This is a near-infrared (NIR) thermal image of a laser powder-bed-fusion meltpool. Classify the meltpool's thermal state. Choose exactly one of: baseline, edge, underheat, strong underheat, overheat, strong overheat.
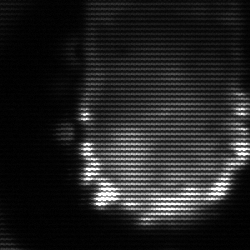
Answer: baseline